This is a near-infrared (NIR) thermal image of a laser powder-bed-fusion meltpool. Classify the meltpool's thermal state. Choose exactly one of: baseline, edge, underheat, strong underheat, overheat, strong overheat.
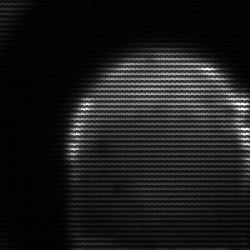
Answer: edge